Question: I have a subclass of UIButton, I'm using it in a storyboard. I'm adding some sublayers to its layer in the layoutSubviews() function. It shows up live fine in the storyboard.
In the storyboard, I'm doing Editor->Debug Selected Views. The breakpoint I've set is hit, but I can't inspect variables like "self" or "layer"

Why is that?
(lldb) po self
error: :1:1: error: use of unresolved identifier 'self'
self
^
(lldb) po layer
error: :1:1: error: use of unresolved identifier 'layer'
layer
^
Xcode Version 6.3 (6D570)
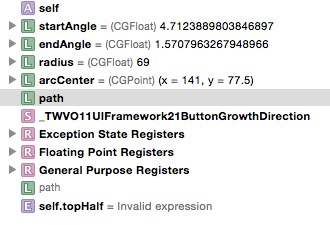
Answer: From the Xcode 6.3 release notes:
Debugger
When using the debugger, the variables view may omit values for the current frame if the current function comes from a Swift framework.
Add -Xfrontend -serialize-debugging-options to the Other Swift Flags build setting for the framework. (20380047)
<URL>